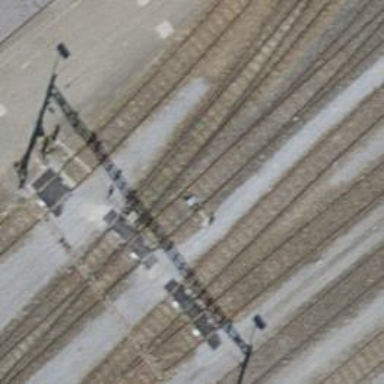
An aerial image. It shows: Railway switch.